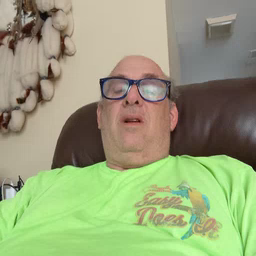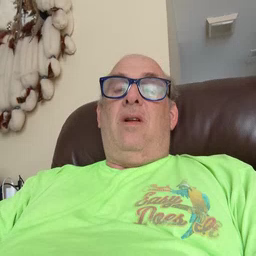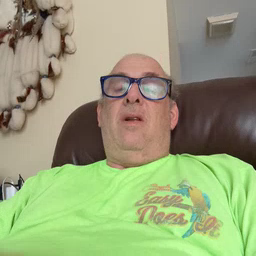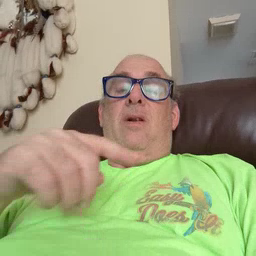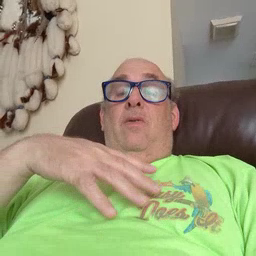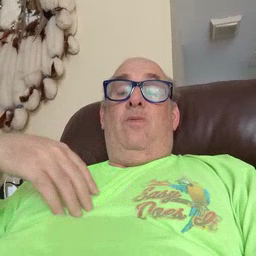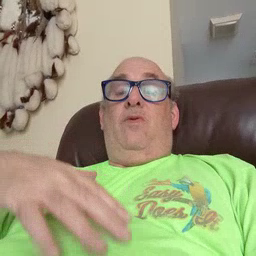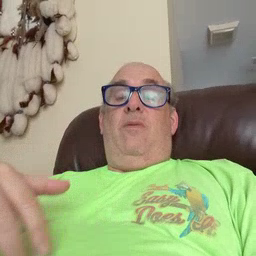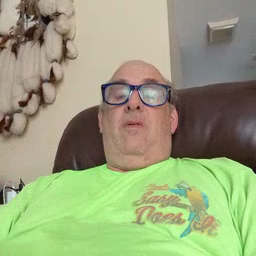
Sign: zebra